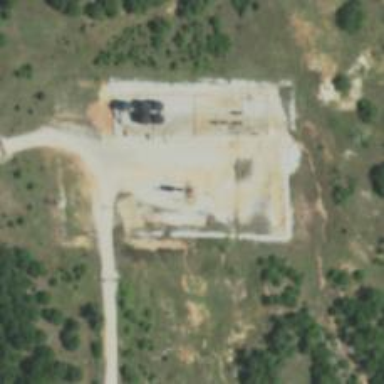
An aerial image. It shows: Petroleum well that is man-made.